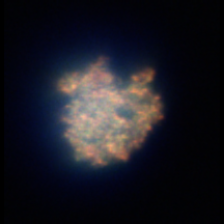
Taxon: Ciliates
Group: Other